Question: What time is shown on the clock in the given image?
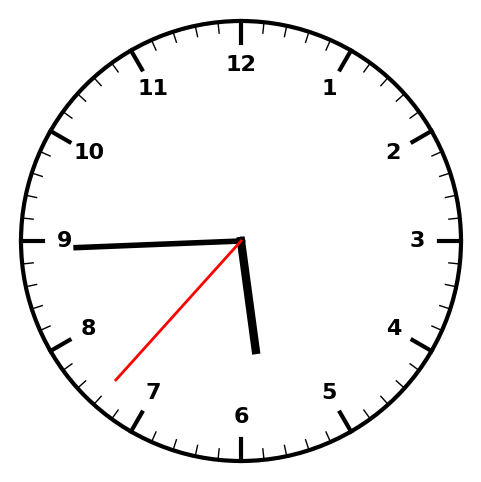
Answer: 05:44:37